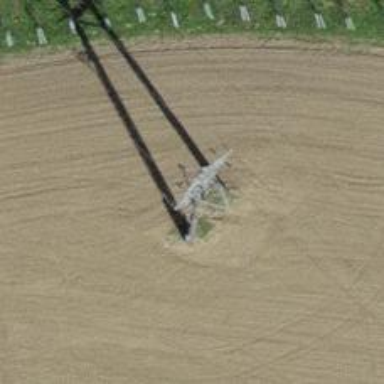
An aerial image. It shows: Concrete power pole.